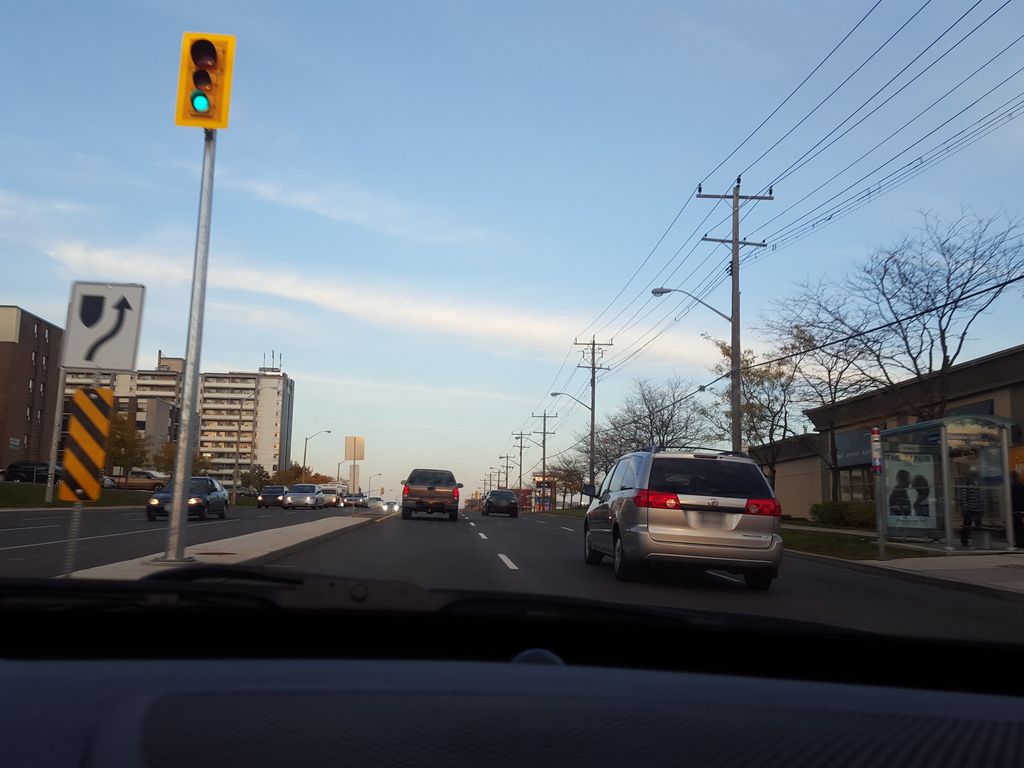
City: toronto